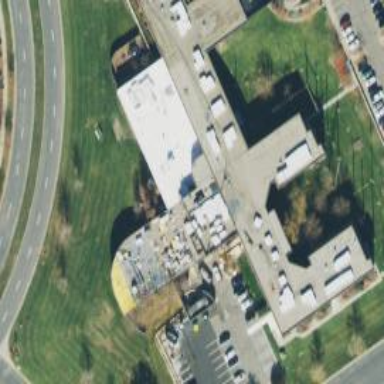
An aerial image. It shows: Healthcare facility identified as hospital.